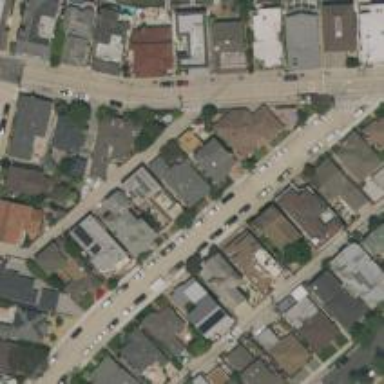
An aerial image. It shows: Alley classified as service road.